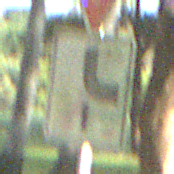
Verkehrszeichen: VerlaufVorfahrtsstrasse10
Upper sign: VorfahrtGewaehren
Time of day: MorningAfternoon
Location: Outdoor (Nature)
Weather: Clear
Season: NotSpecified
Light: Natural